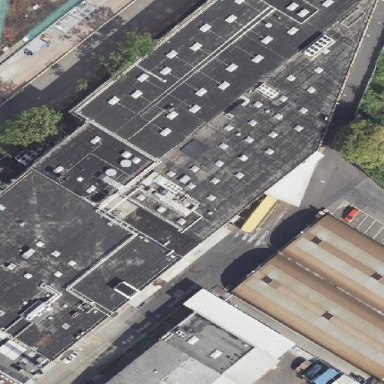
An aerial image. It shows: Manufacturing building.